Question: I'm having a problem with the google/Oauth2 package when attempting to authenticate through the service account using a server to server authentication. Google responds with a token struct with an empty refresh token string, and the token expires in 1h, which I can't refresh as I don't have a refresh token.
Here is the code snippet I'm using:
'''
/*
import(
"github.com/google/go-containerregistry/pkg/authn"
gcr "github.com/google/go-containerregistry/pkg/name"
"github.com/google/go-containerregistry/pkg/v1/remote"
)
*/
data, err := ioutil.ReadFile(fmt.Sprintf("%s/%s", path, serviceAccountFilePath))
if err != nil {
log.Fatalf("Failed to read GCP service account key file: %s", err)
}
ctx := context.Background()
fmt.Println(scopes)
creds, err := google.CredentialsFromJSON(ctx, data, scopes...)
if err != nil {
log.Fatalf("Failed to load GCP service account credentials: %s", err)
}
t, _ := creds.TokenSource.Token()
fmt.Println(t.Expiry.Sub(time.Now()).String(), t.RefreshToken, ">>>")
r, err := gcr.NewRegistry("https://gcr.io")
if err != nil {
log.Fatalf("failed to ping registry: %s", err)
}
authToken := authn.FromConfig(authn.AuthConfig{
RegistryToken: t.AccessToken,
})
repo, err := gcr.NewRepository(fmt.Sprintf("%s/%s", urlPrefix, imageName))
repo.Registry = r
list, err := remote.List(repo, remote.WithAuth(authToken))
'''

I tried different ways while using the service account for authentication, such as the config and JWT but I still got the same result.
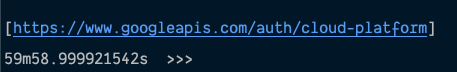
Answer: Thanks to <URL>'s hints, I solved the problem.
So the fix for the such problem was by not using the credentials out of google.CredentialsFromJSON() func will return the token source without refreshing the token in case of passing the service account to that function, which means that you can't refresh your token when it expires again later. Also, anticipating and re-authenticating to generate a new token didn't work for me (no clue why).
So I had to convert the JSON of the service account into JWT through this func instead
'''
scopes := []string{"https://www.googleapis.com/auth/cloud-platform"}
tokenSource, err := google.JWTAccessTokenSourceWithScope(serviceAccountFileBytes, scopes...)
'''
The reason that this one works, is because it creates the JWT token internally through the service_account's properties such as client email and client_id and private_key as GCP allows us to create our local JWT tokens and encode them.